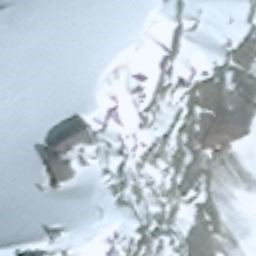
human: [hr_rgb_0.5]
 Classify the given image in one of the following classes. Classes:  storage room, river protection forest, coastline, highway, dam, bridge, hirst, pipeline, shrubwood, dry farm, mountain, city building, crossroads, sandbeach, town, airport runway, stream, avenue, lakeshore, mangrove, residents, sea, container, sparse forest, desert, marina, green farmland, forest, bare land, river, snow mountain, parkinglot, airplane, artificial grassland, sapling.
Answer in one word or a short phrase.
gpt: snow mountain